Question: I am working on a nodejs project which needs to get a response by making a POST request to the API in which I need to send an audio file (audio.ogg) in the body of request. In 'postman' we can do something like this by selecting the file from local and make request.

How can I do the same with my Nodejs application using an npm package like 'request'?
My code so far is quoted here:
'''
var request = require('request');
var fs = require('fs');
var path = require('path');
router.get('/', function(req, res, next) {
var options = {
method: 'post',
body: {
'language': "<language>",
'audio_file':path.join(__dirname, 'audio.ogg')
}, // Javascript object
json: true,
url: "<API>",
headers: {
'Authorization': "<token>",
'ContentType': "application/x-www-form-urlencoded"
}
}
request(options, function (err, res, body) {
if (err) {
console.log('Error :', err)
return
}
console.log(' Body :', body)
});
// res.render('index', { title: 'Express' });
});
'''
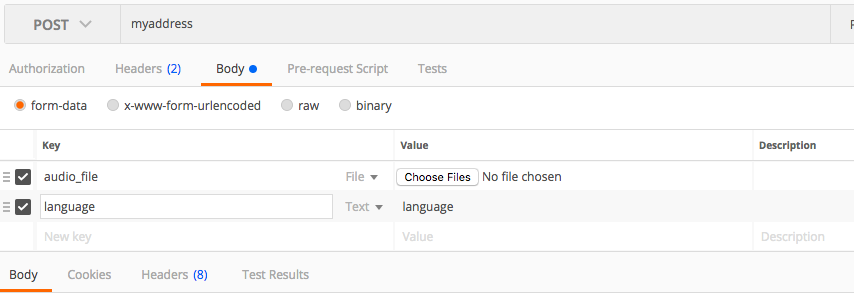
Answer: In 'options.headers', since you're sending binary data, your ContentType should be "multipart/form-data" instead of "application/x-www-form-urlencoded" as binary data is noted to be inefficient to transfer using 'x-www-form-urlencoded' (see <URL>.
Luckily, the 'request' library you are already using includes the 'form-data' library for handling 'multipart/form-data' requests. 'request' provides the 'formData' option for this, which you would use of using the 'body' option.
Your updated options object might look something like this:
'''
var formData = {
// Pass a simple key-value pair
language: '<language>',
// Pass data via Streams
my_file: fs.createReadStream(__dirname + '/audio.ogg')
};
var options = {
method: 'post',
formData: formData,
url: "<API>",
headers: {
'Authorization': "<token>",
'ContentType': "multipart/form-data"
}
}
'''
For more info, check the documentation for 'request' <URL>